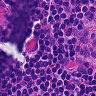
Metastatic tissue present: no